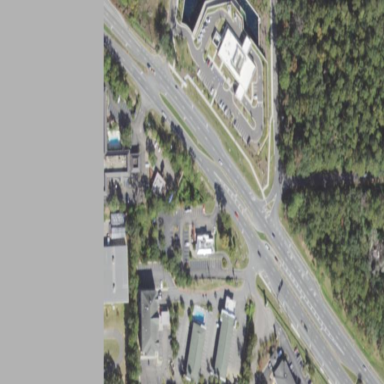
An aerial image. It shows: Fast food restaurant in commercial area.